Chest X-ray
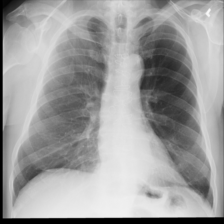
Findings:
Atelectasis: negative
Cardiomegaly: negative
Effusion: negative
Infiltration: negative
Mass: negative
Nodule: negative
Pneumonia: negative
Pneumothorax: negative
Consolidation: negative
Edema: negative
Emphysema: negative
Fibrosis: negative
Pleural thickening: negative
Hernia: negative